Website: slack
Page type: payment
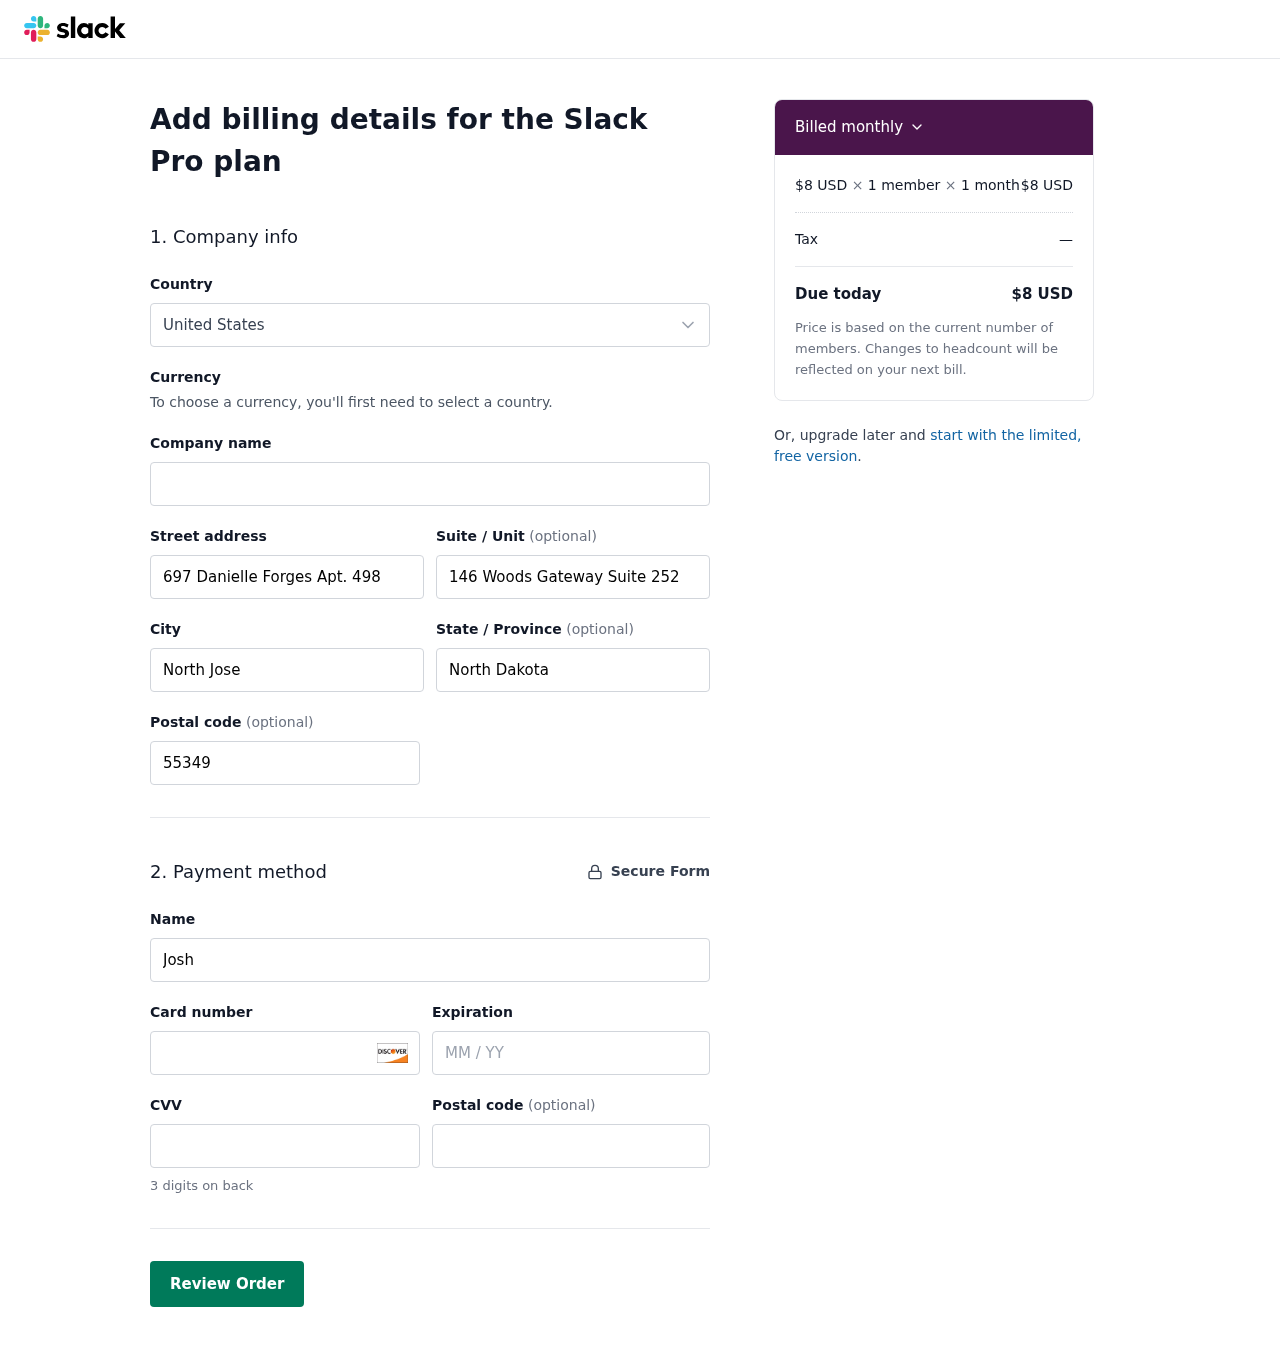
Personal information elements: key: PII_COUNTRY
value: United States
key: PII_STREET
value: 697 Danielle Forges Apt. 498
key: PII_STREET2
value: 146 Woods Gateway Suite 252
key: PII_CITY
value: North Jose
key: PII_STATE
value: North Dakota
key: PII_POSTCODE
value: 55349
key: PII_FULLNAME
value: Joshua Ramos
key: PII_CARD_NUMBER
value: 6501 2648 1626 9263
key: PII_CARD_EXPIRY
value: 07/26
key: PII_CARD_CVV
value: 959
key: PII_POSTCODE2
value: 55917
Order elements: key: ORDER_PRICE_PER_MEMBER
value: $8 USD
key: ORDER_NUM_MEMBERS
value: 1 member
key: ORDER_NUM_MONTHS
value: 1 month
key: ORDER_SUBTOTAL
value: $8 USD
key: ORDER_TAX
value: —
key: ORDER_TOTAL
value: $8 USD